Field crop: maize
Growth stage: 2
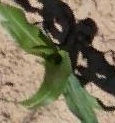
Species: maize